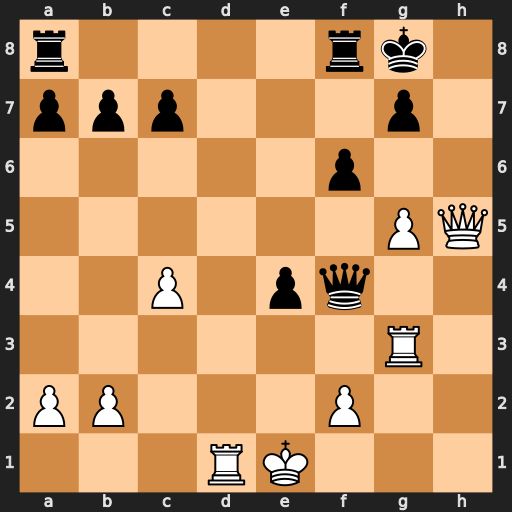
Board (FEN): r4rk1/ppp3p1/5p2/6PQ/2P1pq2/6R1/PP3P2/3RK3
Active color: w
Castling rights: -
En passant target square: -
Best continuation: g6 Rfd8 Qh7+ Kf8 Qh8+ Ke7 Qxg7+ Ke6 Qf7+